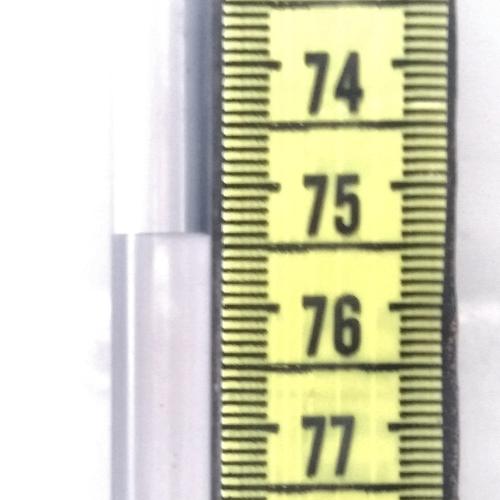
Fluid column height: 75.4 cm